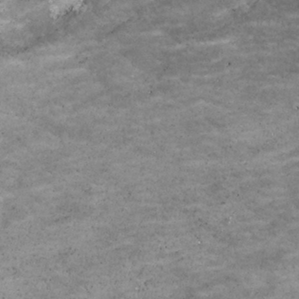
Label: non_frost